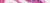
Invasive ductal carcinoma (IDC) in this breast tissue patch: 0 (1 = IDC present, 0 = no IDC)